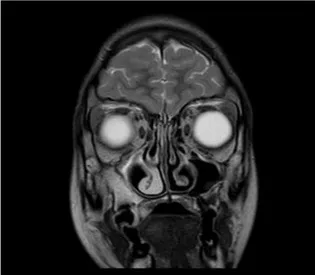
CT. Scans performed in the patient with WS when she was 7 years old.
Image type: radiology (mri)